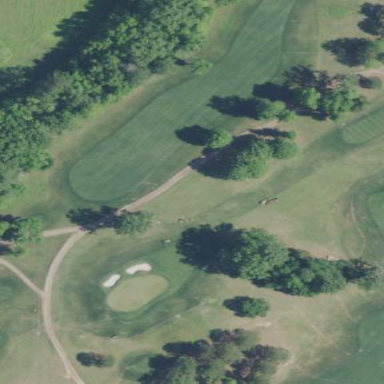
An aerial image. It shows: Rough grassy area used for golf.